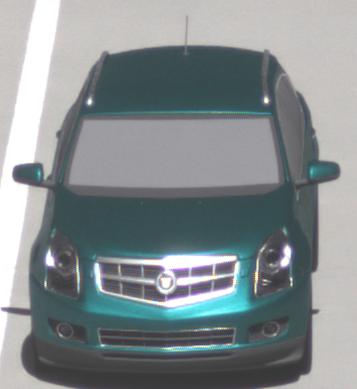
Make: Cadillac
Model: SRX 3.0 V6
Detailed model: SRX (II)
Model produced from: 2010/12
Model produced until: 2012/01
Doors: 5
Color: blue
Road condition: wet road
Daytime: midday
Contrast: medium contrast